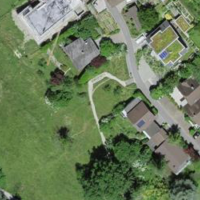
EUNIS habitat code: 55
Species observed at this site:
Helleborus niger
Cydonia oblonga